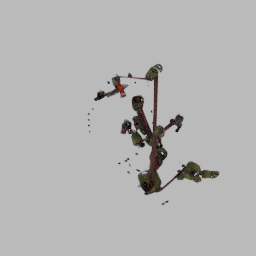
Label: people